Question: I am working on a calculator where on the "screen" the left part shows the symbol + - * / and the right shows the digits. The size of the symbol cannot be too small, but when the user presses for the symbol and the symbol shows e.g. +, the figures on the right will shift rightwards a bit in order to accomodate the symbol.
The figure on the right keep shifting rightwards when have symbol while back to its place when no symbols. Also, the symbol cannot be shown properly. This is frustrating.
Yet I would like to maintain that the symbol and the figures be maintained within 1 row such that it really looks like calculator. How could this be handled? The layout code is as follows. Thanks in advance!!!!

'''
<TableRow
android:id="@+id/tableRow3"
android:layout_weight="0.1"
android:background="@android:color/white"
android:paddingLeft="0dp"
android:paddingRight="0dp" >
<EditText
android:id="@+id/symEditText"
android:layout_width="wrap_content"
android:layout_height="match_parent"
android:layout_gravity="left"
android:layout_span="1"
android:background="@android:color/transparent"
android:clickable="false"
android:focusable="false"
android:focusableInTouchMode="false"
android:gravity="right|center_vertical"
android:inputType="numberDecimal"
android:longClickable="false"
android:maxLength="3"
android:paddingRight="0dp"
android:text=""
android:textColor="#003366"
android:textSize="14dp"
android:textStyle="bold" >
</EditText>
<EditText
android:id="@+id/ansEditText"
android:layout_width="match_parent"
android:layout_height="match_parent"
android:layout_gravity="right"
android:layout_span="9"
android:background="@android:color/transparent"
android:clickable="false"
android:ems="4"
android:focusable="false"
android:focusableInTouchMode="false"
android:gravity="right|center_vertical"
android:inputType="numberDecimal"
android:longClickable="false"
android:maxLength="23"
android:paddingRight="20dp"
android:textColor="#003366"
android:textSize="@dimen/display_text_size"
android:textStyle="bold" >
<requestFocus />
</EditText>
</TableRow>
'''
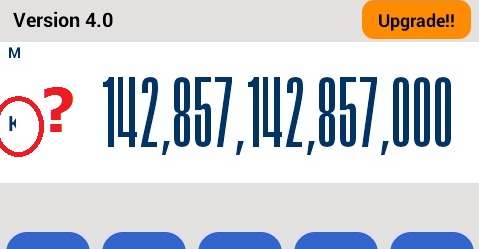
Answer: You should only use 'TableRow' inside a 'TableLayout'. I think you can just use a horizontal 'LinearLayout' instead. If you want to always maintain a space to show a symbol, give that view a fixed width instead of using 'wrap_content', otherwise it will grow/shrink when the content changes. (make sure to specify your width in dp units)
'''
<LinearLayout
android:layout_width="match_parent"
android:layout_height="wrap_content"
android:orientation="horizontal" >
<TextView
android:id="@+id/symbol"
android:layout_width="20dp" <!-- fixed size -->
android:layout_height="wrap_content"
<!-- more attributes -->
</TextView>
<TextView
android:id="@+id/answer"
android:layout_width="0dp"
android:layout_height="wrap_content"
android:layout_weight="1" <!-- fill remaining space -->
android:gravity="right"
<!-- more attributes -->
</TextView>
</LinearLayout>
'''